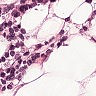
Metastatic tissue present: yes